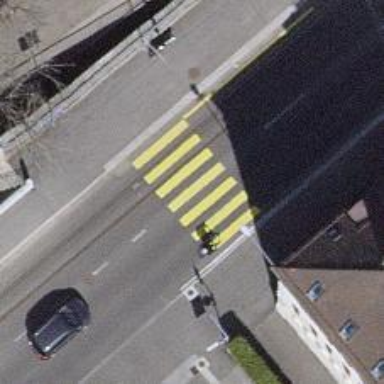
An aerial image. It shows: Zebra crossing on footway.